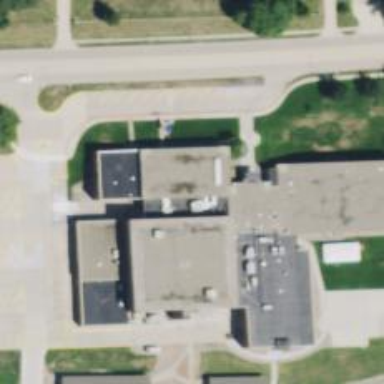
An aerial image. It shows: School.